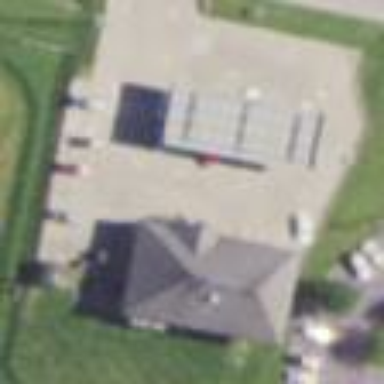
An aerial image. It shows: Building housing fuel station.